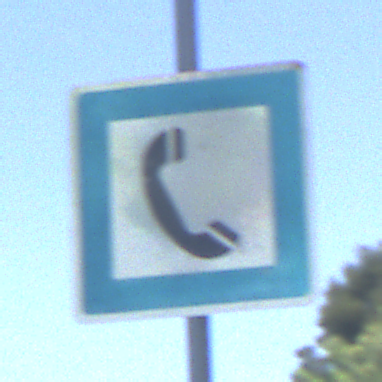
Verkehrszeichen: Fernsprecher
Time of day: Midday
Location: Outdoor (Nature)
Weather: Clear
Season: Summer
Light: Natural